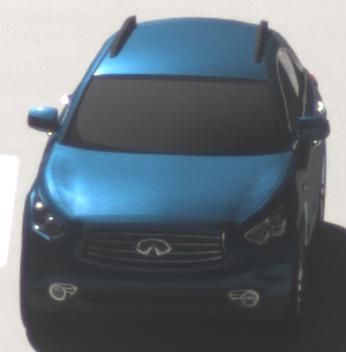
Make: Infiniti
Model: FX 37
Detailed model: FX (S51)
Model produced from: 2012/07
Model produced until: 2013/10
Doors: 5
Color: blue
Road condition: dry road
Daytime: morning or afternoon
Contrast: high contrast